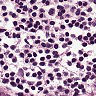
Metastatic tissue present: no